Group 1:
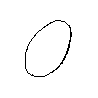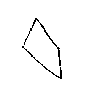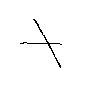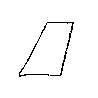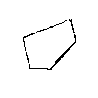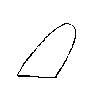
Group 2:
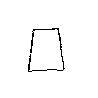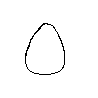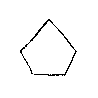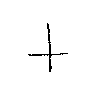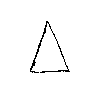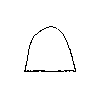
Rule separating the two groups: No axis of symmetry vs. vertical axis of symmetry.
Concepts: existence, symmetry, symmetry_axis
Author: Douglas R. Hofstadter